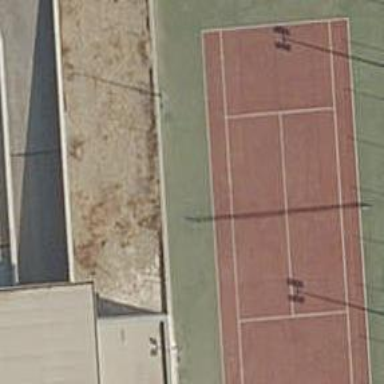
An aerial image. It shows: Tennis court on pitch.